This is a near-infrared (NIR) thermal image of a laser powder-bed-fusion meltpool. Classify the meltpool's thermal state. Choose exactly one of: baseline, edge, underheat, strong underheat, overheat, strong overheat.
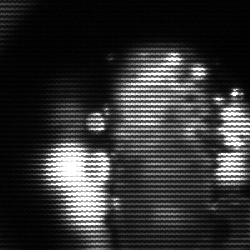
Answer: strong underheat